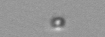
Label: nanoplankton_mix